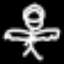
Label: angel